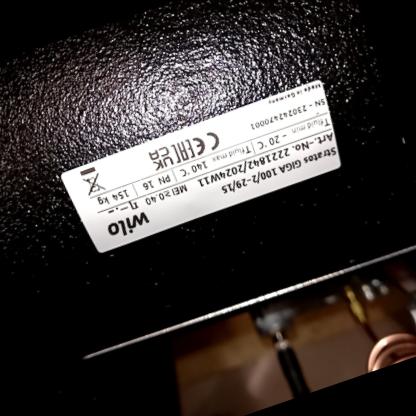
Klasa: tabliczka-znamionowa